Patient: sex M, age 51
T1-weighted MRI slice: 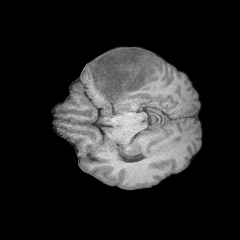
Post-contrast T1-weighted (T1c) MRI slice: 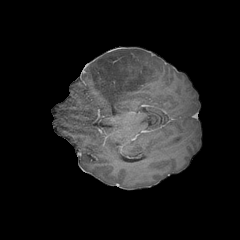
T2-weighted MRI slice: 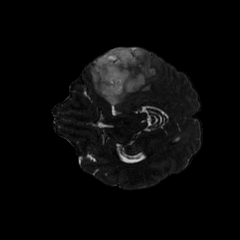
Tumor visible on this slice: yes
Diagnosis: Astrocytoma, IDH-mutant
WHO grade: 4